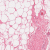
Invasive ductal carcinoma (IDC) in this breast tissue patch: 0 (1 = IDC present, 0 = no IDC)